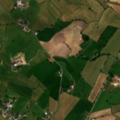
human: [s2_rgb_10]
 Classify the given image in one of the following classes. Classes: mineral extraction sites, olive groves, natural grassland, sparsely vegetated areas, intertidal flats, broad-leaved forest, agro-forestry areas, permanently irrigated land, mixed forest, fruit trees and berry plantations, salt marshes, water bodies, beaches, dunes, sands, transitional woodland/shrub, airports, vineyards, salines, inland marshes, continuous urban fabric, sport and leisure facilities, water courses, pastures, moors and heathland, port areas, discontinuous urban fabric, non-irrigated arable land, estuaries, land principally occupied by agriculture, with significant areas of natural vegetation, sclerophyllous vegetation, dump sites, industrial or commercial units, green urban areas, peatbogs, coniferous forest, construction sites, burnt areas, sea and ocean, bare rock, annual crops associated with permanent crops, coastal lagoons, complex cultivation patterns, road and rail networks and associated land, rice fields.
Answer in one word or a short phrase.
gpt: discontinuous urban fabric, pastures, complex cultivation patterns